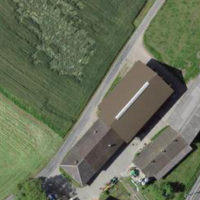
EUNIS habitat code: 52
Species observed at this site:
Milvus milvus